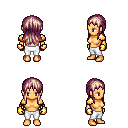
a pixel art fantasy rpg character, female body template, human, tanned skin, gold arm armor, white pants, white blonde unkempt hairstyle, gold gloves, four views (front, back, left, right), 2x2 character sprite sheet, small pixel art, hard edges, no anti-aliasing